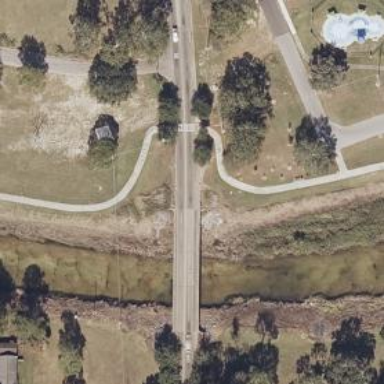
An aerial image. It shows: Tertiary road with bridge.